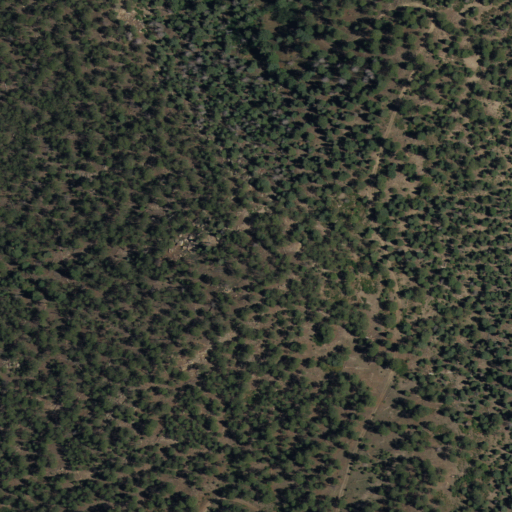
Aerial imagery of mountain in New Mexico named Gallina Peak containing evergreen forest, mixed forest, and deciduous forest